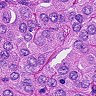
Metastatic tissue present: yes